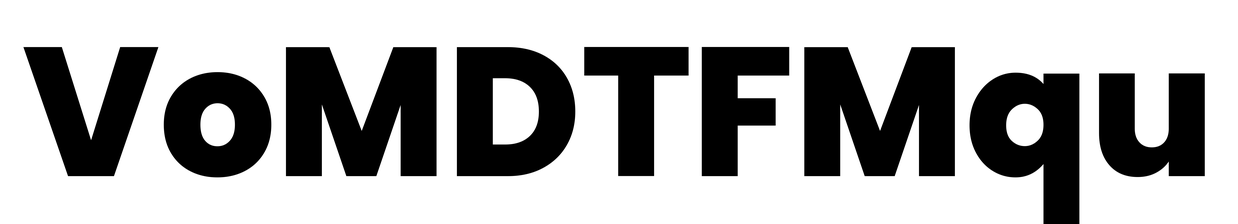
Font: Poppins-ExtraBold